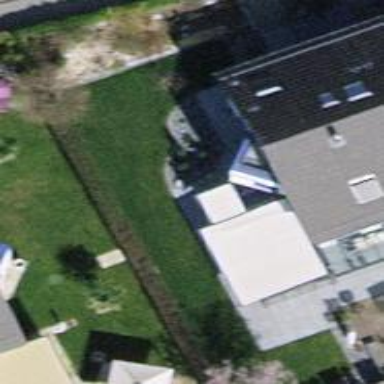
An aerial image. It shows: House with tile roof.